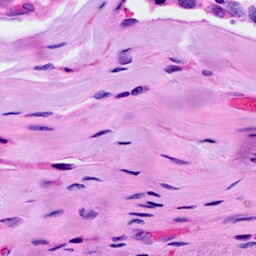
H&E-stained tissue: Breast